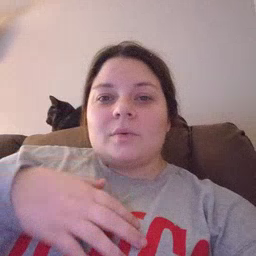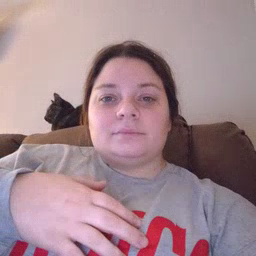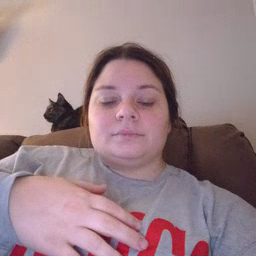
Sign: clown